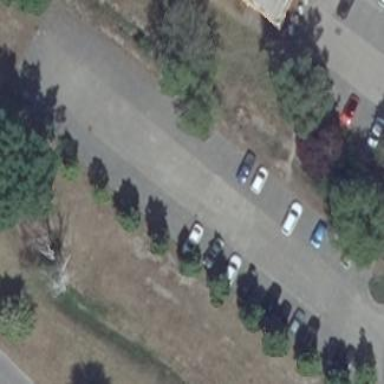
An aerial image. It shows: Parking area with surface made of sett.